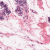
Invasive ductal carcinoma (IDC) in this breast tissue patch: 0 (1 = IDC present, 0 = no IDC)